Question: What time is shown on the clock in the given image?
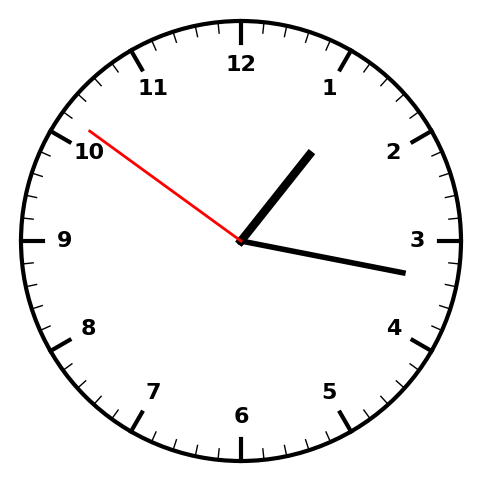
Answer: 01:16:51